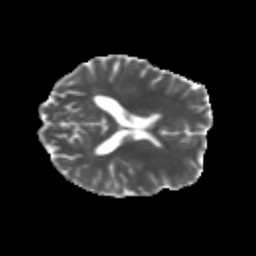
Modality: MD
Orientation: axial
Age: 23
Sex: female
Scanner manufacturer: siemens
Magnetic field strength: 3 T
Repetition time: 3.5 s
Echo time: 0.113 s